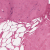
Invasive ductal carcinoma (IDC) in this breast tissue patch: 0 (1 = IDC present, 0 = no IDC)